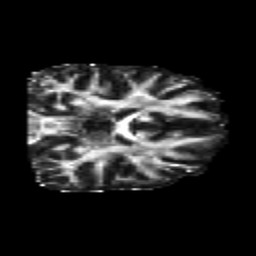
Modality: FA
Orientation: coronal
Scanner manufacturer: siemens
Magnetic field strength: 3 T
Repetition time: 6.8 s
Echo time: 0.093 s